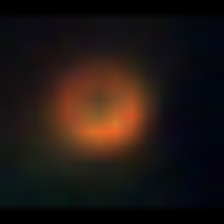
Taxon: NanoPlankton
Group: Other